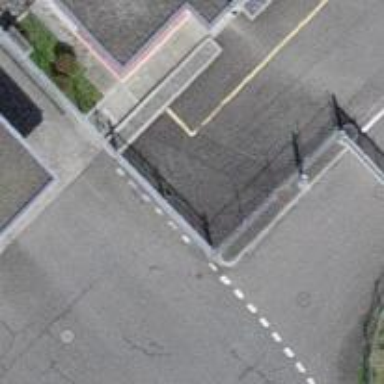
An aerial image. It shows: Gate.